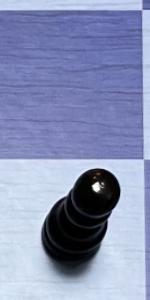
Label: Pawn_Black